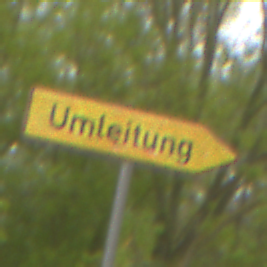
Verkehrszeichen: UmleitungswegweiserRechtsweisend
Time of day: MorningAfternoon
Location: Outdoor (Nature)
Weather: Overcast
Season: NotSpecified
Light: Natural